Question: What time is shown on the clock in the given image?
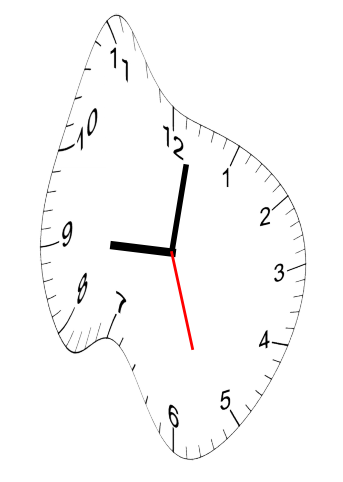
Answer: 09:01:27